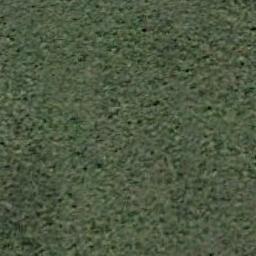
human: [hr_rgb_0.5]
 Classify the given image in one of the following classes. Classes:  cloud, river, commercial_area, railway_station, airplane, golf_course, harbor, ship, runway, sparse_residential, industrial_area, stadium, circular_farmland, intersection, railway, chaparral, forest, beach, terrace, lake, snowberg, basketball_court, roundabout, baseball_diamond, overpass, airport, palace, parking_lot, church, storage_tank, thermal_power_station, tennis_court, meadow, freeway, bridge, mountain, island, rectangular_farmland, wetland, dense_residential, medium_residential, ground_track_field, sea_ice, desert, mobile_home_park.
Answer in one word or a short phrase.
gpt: meadow